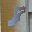
Label: 8